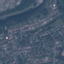
Land use / land cover class: Residential